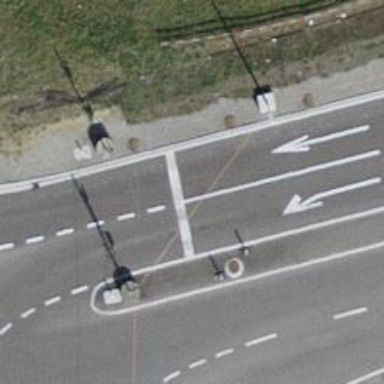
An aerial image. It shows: Road with traffic signals.